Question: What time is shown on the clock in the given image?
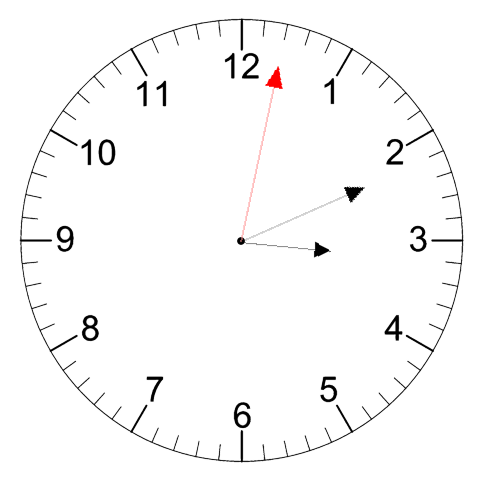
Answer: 03:11:02